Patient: sex F, age 35
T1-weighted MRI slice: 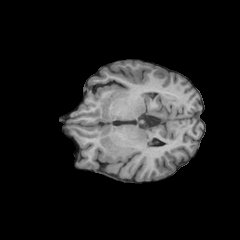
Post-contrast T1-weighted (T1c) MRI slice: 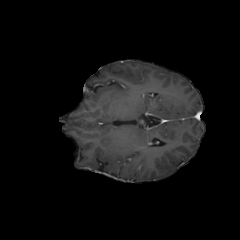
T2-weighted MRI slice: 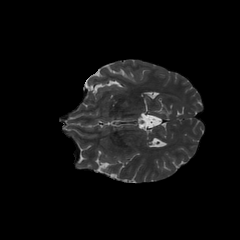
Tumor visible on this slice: no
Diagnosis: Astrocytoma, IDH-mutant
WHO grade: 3